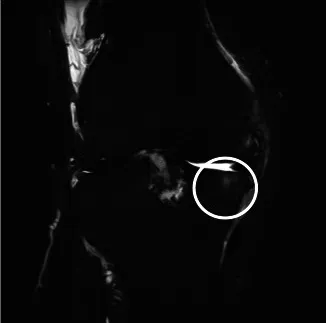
Comparison of BML size MRI before and after intervention. . Change in BMLs. The BMLs, which were initially graded 2.
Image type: radiology (mri)